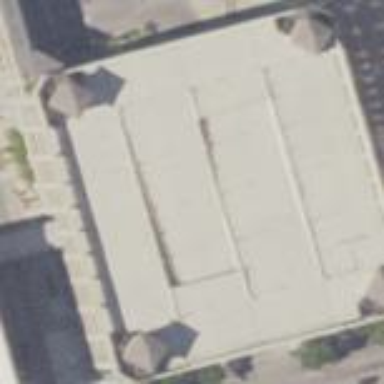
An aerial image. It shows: Multi-storey parking building with concrete surface. The roof of the building is light gray.